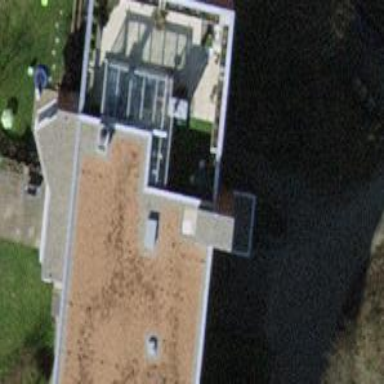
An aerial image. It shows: Apartment building with flat roof.